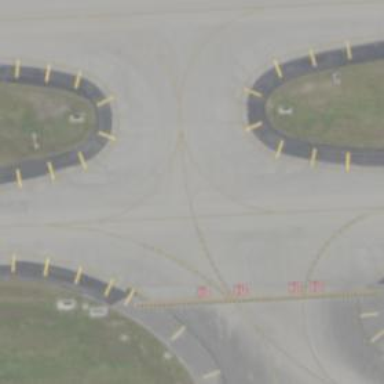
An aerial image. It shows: Image of taxiway at airport.